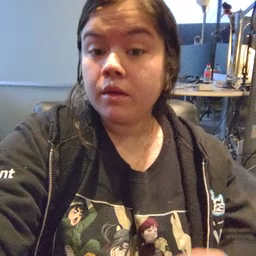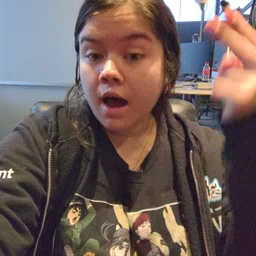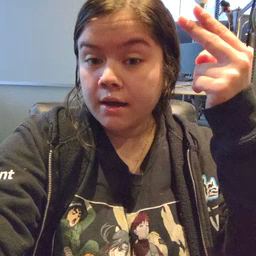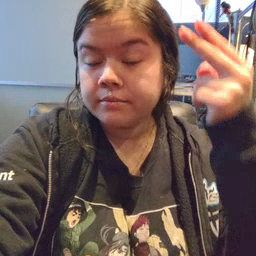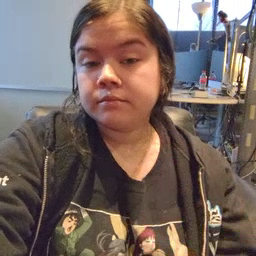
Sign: high